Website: macys
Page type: billing-address
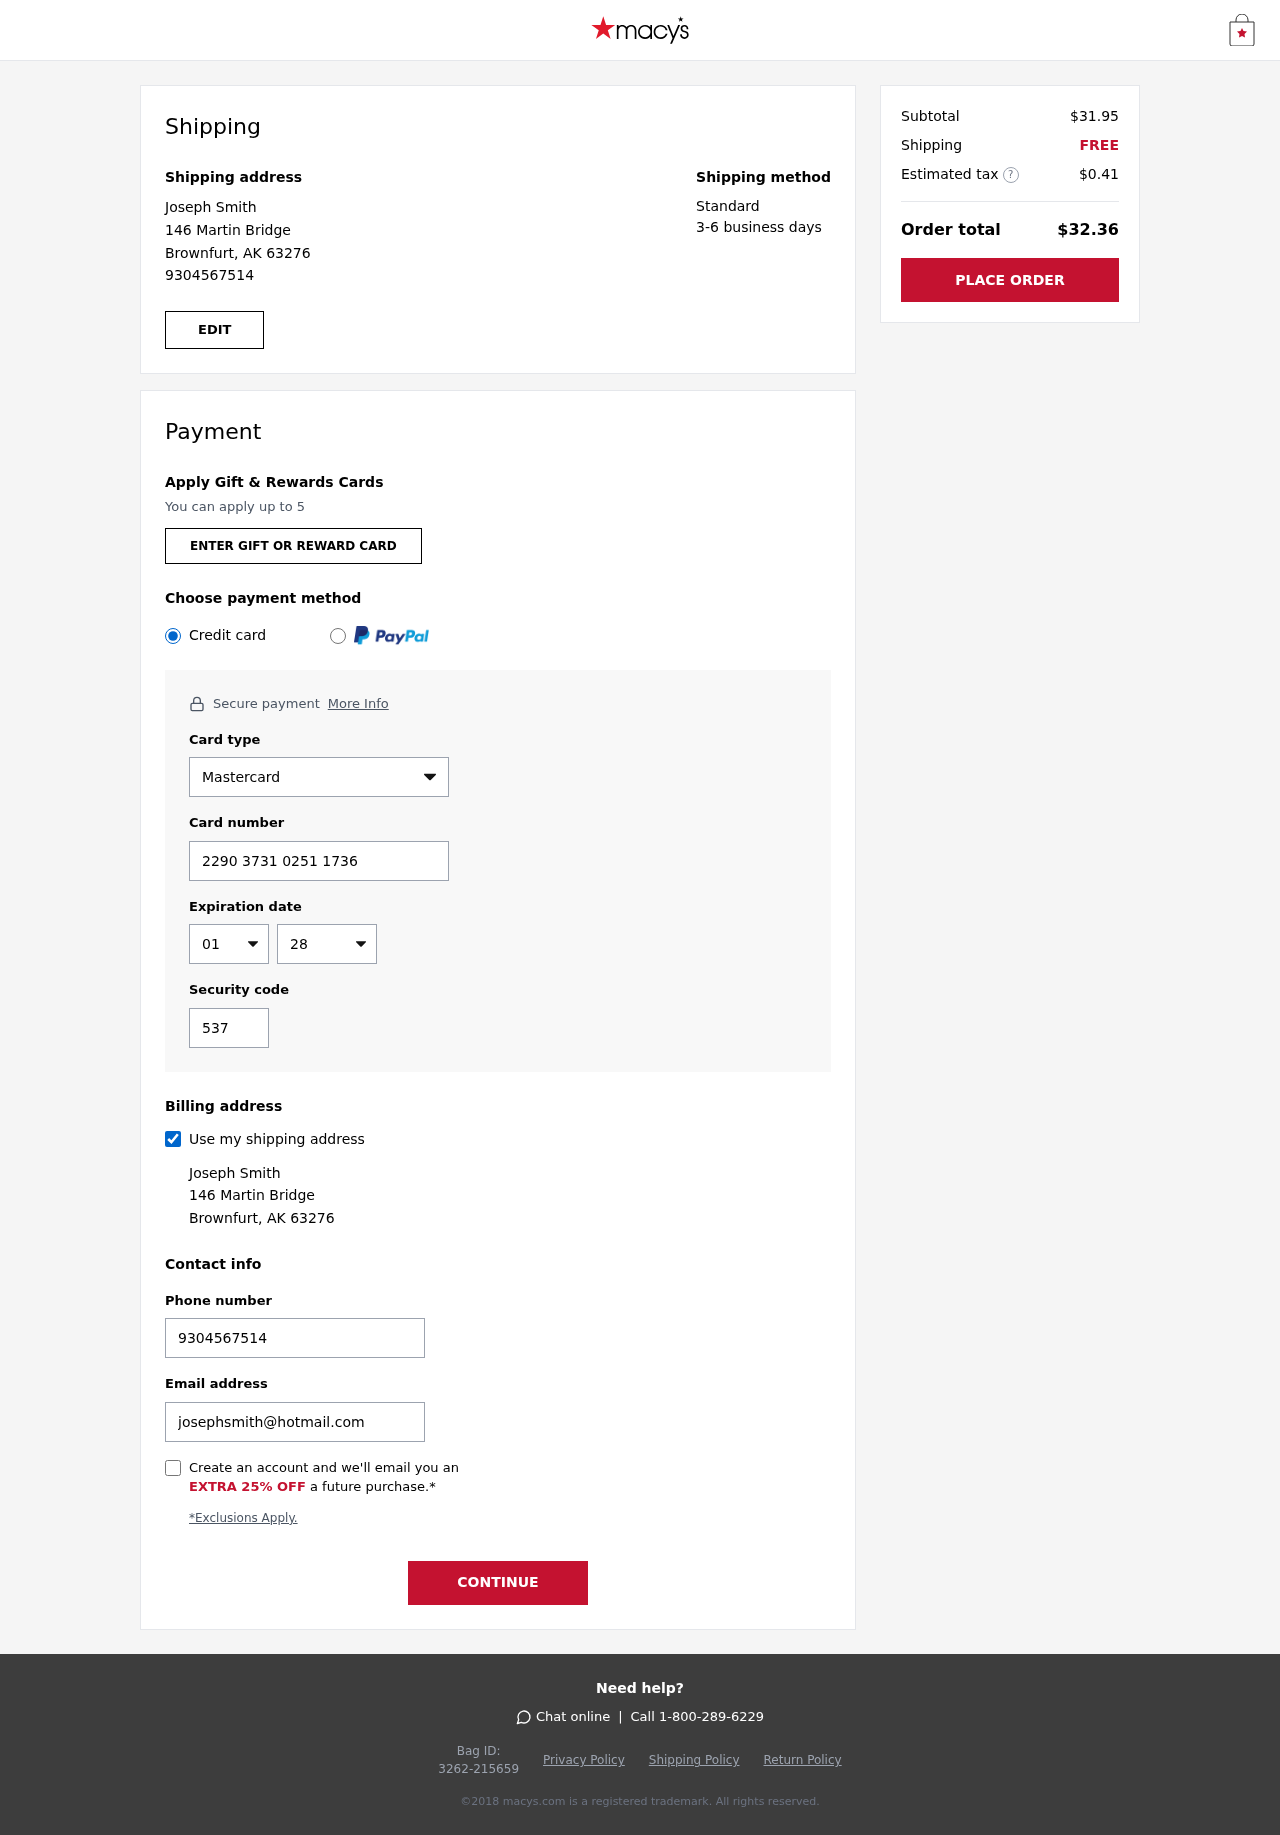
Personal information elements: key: PII_CARD_CVV
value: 537
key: PII_CARD_EXPIRY_MONTH
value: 01
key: PII_CARD_EXPIRY_YEAR
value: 28
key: PII_CARD_NUMBER
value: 2290 3731 0251 1736
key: PII_CARD_TYPE
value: Mastercard
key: PII_EMAIL
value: josephsmith@hotmail.com
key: PII_FULLNAME
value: Joseph Smith
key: PII_PHONE
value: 9304567514
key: PII_STREET
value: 146 Martin Bridge
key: PII_CITY_STATE_ZIP
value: Brownfurt, AK 63276
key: PII_FIRSTNAME
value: Joseph
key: PII_LASTNAME
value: Smith
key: PII_FULLNAME2
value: Joseph Smith
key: PII_FULLNAME3
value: Joseph Smith
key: PII_FIRSTNAME2
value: Joseph
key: PII_FIRSTNAME3
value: Joseph
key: PII_LASTNAME2
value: Smith
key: PII_LASTNAME3
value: Smith
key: PII_FIRSTNAME_DERIVED
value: Joseph
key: PII_LASTNAME_DERIVED
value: Smith
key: PII_FULLNAME_DERIVED
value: Joseph Smith
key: PII_NAME_FULL_DERIVED
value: Joseph Smith
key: PII_STREET2
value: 146 Martin Bridge
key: PII_PHONE2
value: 9304567514
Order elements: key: ORDER_SUBTOTAL
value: $31.95
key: ORDER_SHIPPING_COST
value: FREE
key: ORDER_TAX
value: $0.41
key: ORDER_TOTAL
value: $32.36